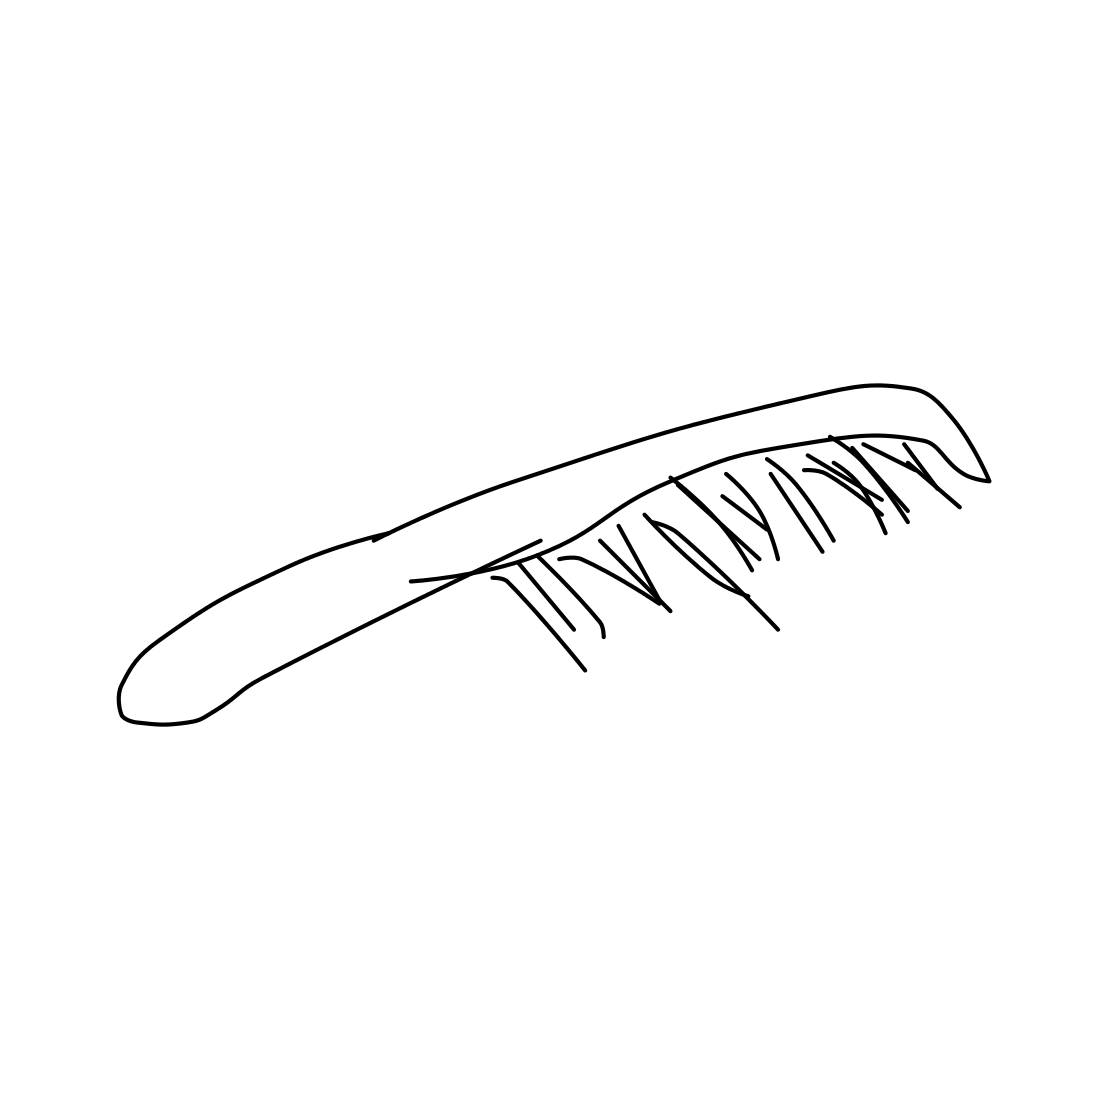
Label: comb